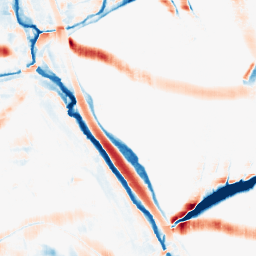
Category: morphological
Decomposition family: morphological_rect
Decomposition parameters: operation: average
width: 20
height: 20
Upsampling method: cubic_mitchell
Upsampling parameters: scale: 2
Upsampling scale: 2